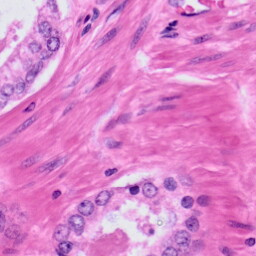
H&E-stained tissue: Prostate